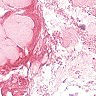
Metastatic tissue present: no